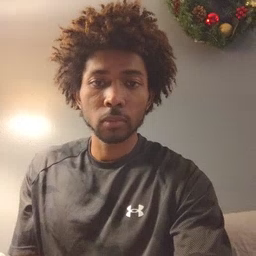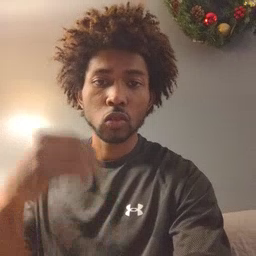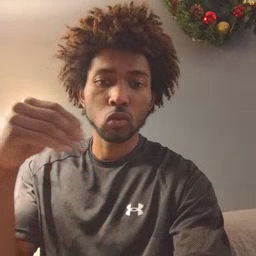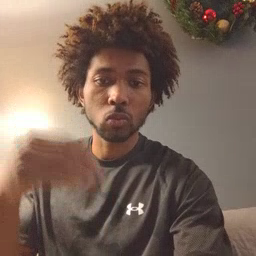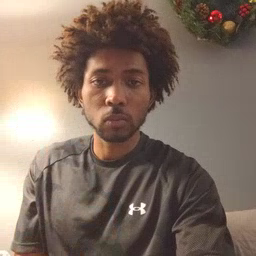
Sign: store